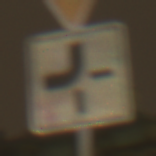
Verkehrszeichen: VerlaufVorfahrtsstrasse2
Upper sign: VorfahrtGewaehren
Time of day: Night
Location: Outdoor (Urban)
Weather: Overcast
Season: NotSpecified
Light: Artificial